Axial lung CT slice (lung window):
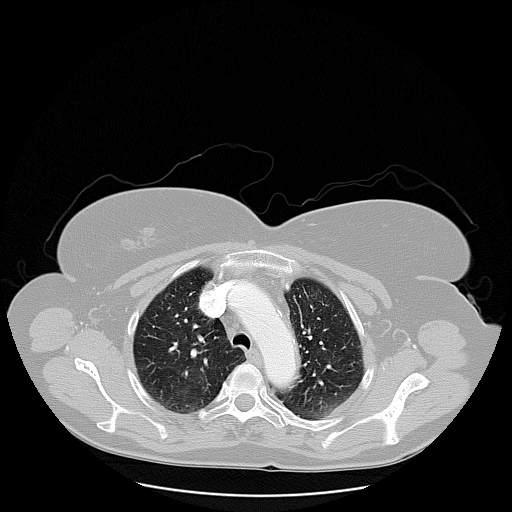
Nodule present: no